You are looking at the unprocessed time series of a bearing vibration snapshot. Classify the bearing condition as one of: normal, inner_race, outer_race, ball.
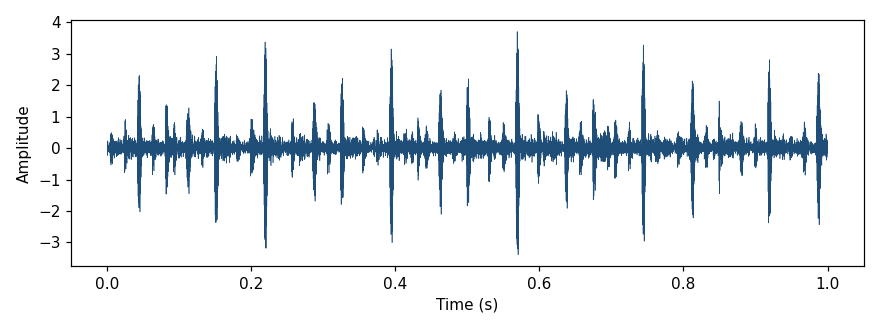
Answer: outer_race